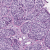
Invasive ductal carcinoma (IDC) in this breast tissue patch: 1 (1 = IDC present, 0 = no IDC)